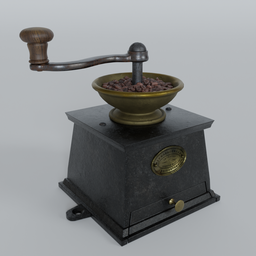
Label: tools